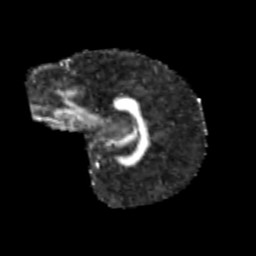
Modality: FA
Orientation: sagittal
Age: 9
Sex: female
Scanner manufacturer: siemens
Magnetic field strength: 3 T
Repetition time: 3.8 s
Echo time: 0.07 s